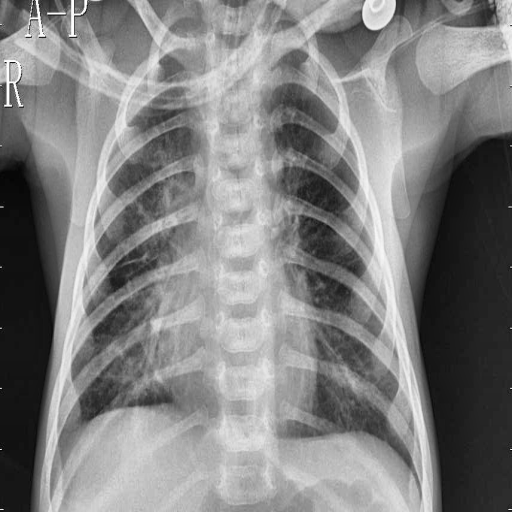
Finding: PNEUMONIA